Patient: sex M, age 67
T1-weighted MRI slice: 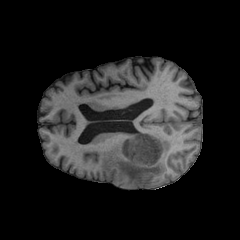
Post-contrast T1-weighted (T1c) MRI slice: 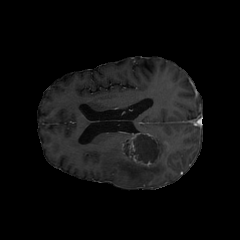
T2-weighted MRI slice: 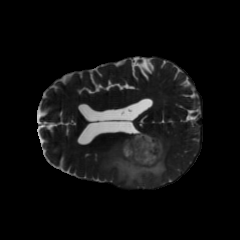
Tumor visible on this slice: yes
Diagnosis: Glioblastoma, IDH-wildtype
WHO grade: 4